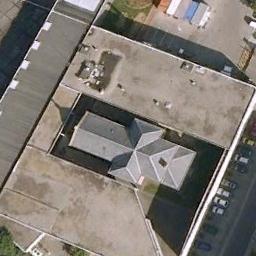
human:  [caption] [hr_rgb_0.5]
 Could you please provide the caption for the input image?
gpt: The church is next to some cars .

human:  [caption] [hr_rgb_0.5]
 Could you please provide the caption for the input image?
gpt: The church with a cross-shaped roof is built in a yard .

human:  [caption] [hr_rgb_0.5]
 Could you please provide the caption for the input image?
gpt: This is a church  There are many trees in front of it .

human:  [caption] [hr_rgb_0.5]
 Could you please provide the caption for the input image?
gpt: A church with a gray roof  The main house of the church has a cross-shaped roof  There are many trees and parked vehicles around the church .

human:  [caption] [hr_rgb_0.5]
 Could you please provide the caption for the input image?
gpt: It is a church with a cross structure on a flat ground .